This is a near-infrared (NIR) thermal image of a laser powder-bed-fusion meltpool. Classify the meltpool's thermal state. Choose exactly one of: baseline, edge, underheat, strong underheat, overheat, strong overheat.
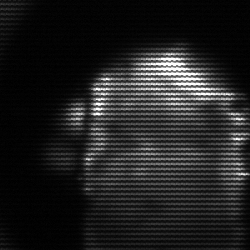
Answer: baseline